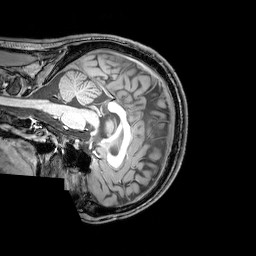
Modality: T1w
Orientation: sagittal
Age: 20
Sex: male
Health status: healthy
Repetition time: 0.081 s
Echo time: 0.037 s